Question: I am new coding in flutter and I am trying to create two textfields next to each other and a button where the user be able to add more textfields and write. I will attach a picture to give an idea.
thank you very much

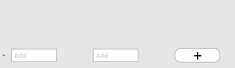
Answer: You can create an index or a List of textfields and populate that list like this
'''
class MyWidget extends StatefulWidget {
@override
State<MyWidget> createState() => _MyWidgetState();
}
class _MyWidgetState extends State<MyWidget> {
int totalTextField = 1;
@override
Widget build(BuildContext context) {
return Scaffold(
body: SafeArea(
child: Column(
children: List.generate(
totalTextField,
(index) => Row(children: [
SizedBox(width: 50, child: TextField()),
SizedBox(width: 20),
SizedBox(width: 50, child: TextField()),
if(index == totalTextField-1)MaterialButton(
color: Colors.grey,
child: Icon(Icons.add),
onPressed: () {
setState(() {
totalTextField++;
});
})
])),
),
));
}
}
'''
<URL>